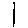
Label: line